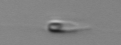
Label: flagellate_morphotype3